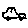
Label: car